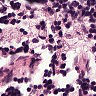
Metastatic tissue present: no